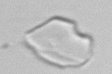
Label: detritus_transparent